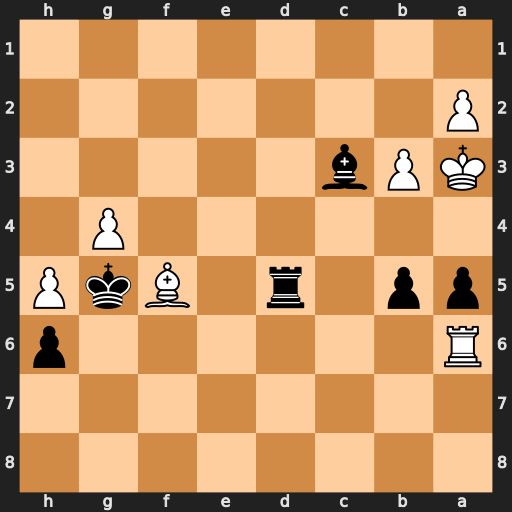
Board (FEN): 8/8/R6p/pp1r1BkP/6P1/KPb5/P7/8
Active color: b
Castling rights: -
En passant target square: -
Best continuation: Rd2 Rxa5 Bxa5